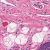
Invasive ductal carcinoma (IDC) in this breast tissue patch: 0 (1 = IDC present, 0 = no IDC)